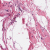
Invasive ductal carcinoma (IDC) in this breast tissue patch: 0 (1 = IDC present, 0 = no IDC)